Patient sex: M
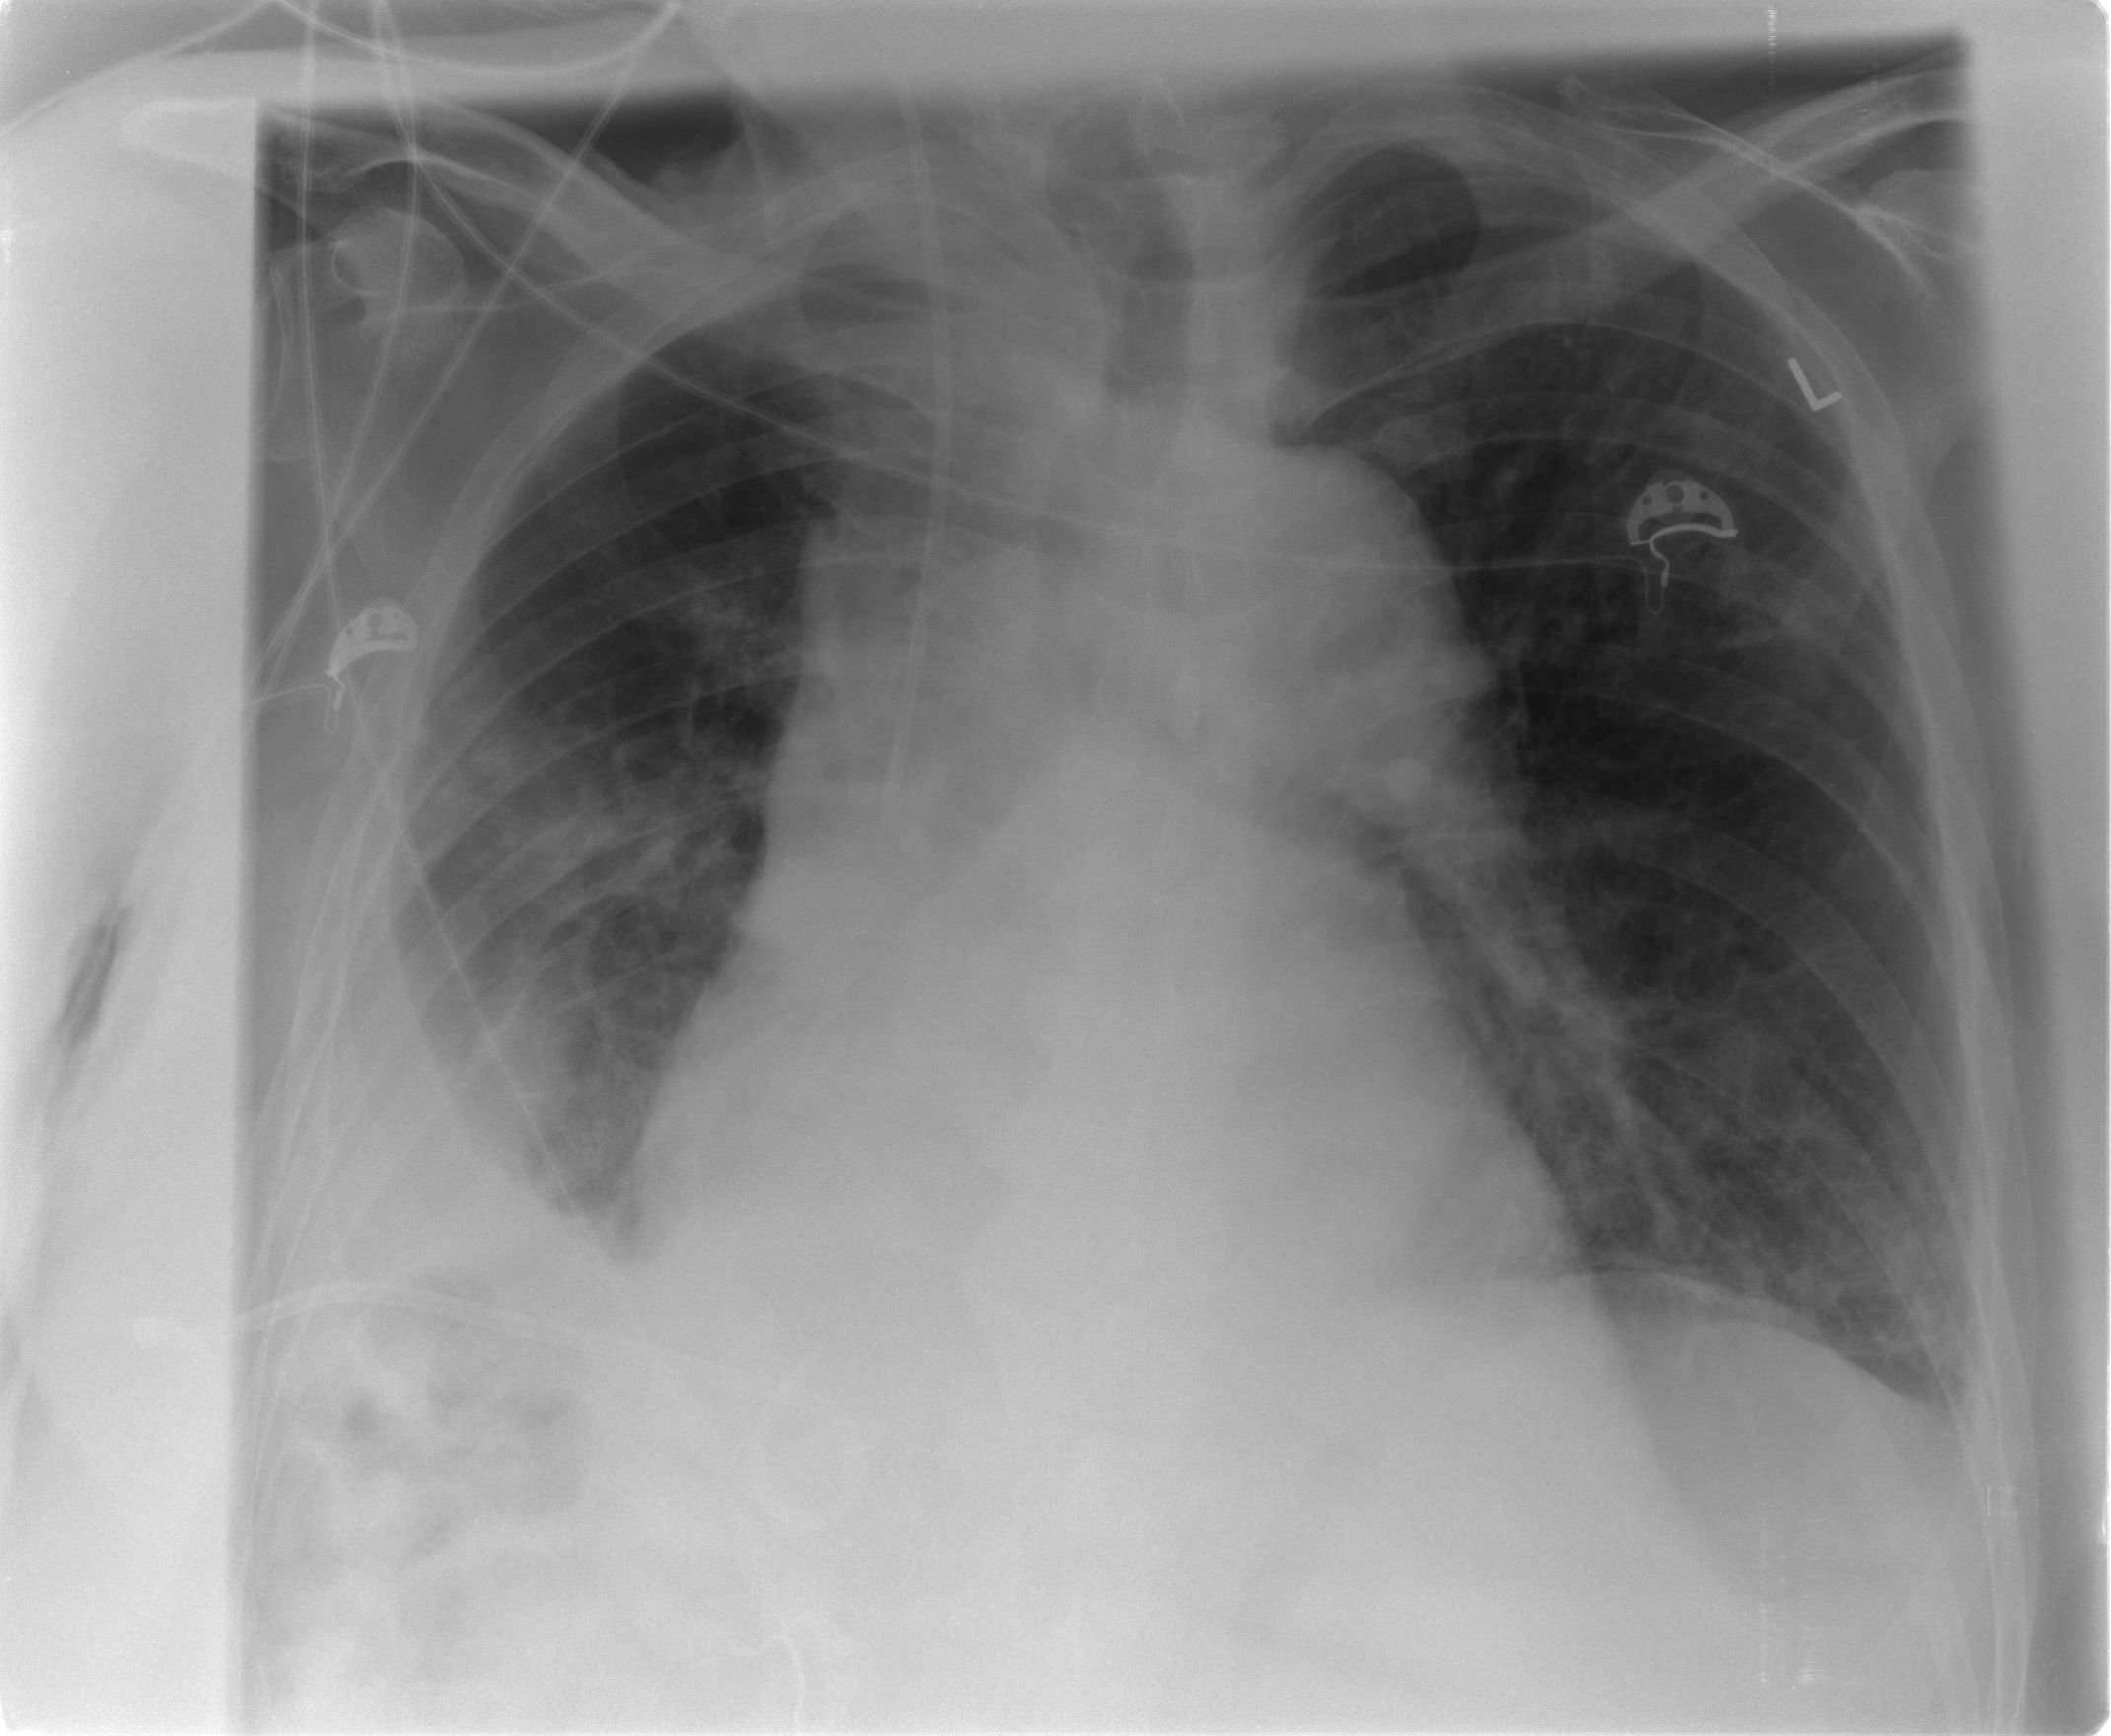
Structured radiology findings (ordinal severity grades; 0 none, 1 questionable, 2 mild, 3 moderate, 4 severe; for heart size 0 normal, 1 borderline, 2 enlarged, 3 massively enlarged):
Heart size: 2
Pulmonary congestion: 2
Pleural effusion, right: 3
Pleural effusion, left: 2
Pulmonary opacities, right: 0
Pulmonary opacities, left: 0
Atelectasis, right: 2
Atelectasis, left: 2